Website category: jobs
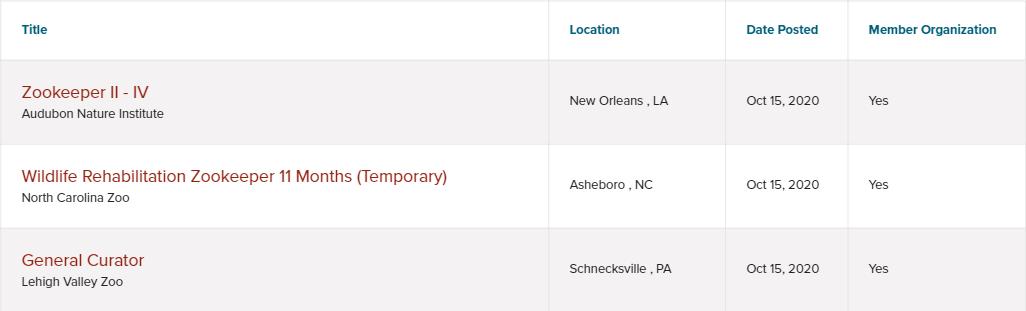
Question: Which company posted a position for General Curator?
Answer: Lehigh Valley Zoo

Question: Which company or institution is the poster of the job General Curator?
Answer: Lehigh Valley Zoo

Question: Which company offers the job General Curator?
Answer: Lehigh Valley Zoo

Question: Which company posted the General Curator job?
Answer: Lehigh Valley Zoo

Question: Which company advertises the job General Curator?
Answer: Lehigh Valley Zoo

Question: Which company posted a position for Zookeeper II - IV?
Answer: Audubon Nature Institute

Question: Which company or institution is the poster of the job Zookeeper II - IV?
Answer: Audubon Nature Institute

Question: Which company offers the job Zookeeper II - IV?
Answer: Audubon Nature Institute

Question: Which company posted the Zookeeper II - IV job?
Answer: Audubon Nature Institute